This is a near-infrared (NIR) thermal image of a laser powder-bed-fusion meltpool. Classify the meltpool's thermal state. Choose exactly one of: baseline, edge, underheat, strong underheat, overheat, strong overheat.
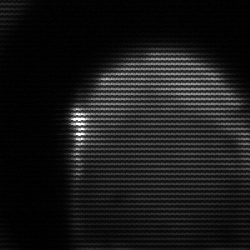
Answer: edge